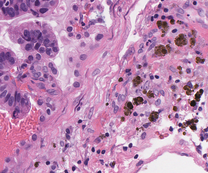
Tumor epithelial tissue: yes
Tumor-associated stroma tissue: yes
Normal tissue: no